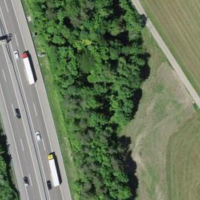
EUNIS habitat code: 57
Species observed at this site:
Buteo buteo
Prunus padus